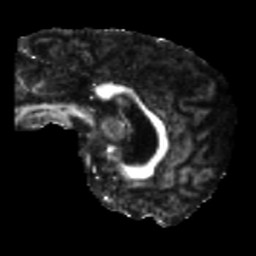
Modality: FA
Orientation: sagittal
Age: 49
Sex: male
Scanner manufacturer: siemens
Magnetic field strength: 3 T
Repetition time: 5.25 s
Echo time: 0.08 s